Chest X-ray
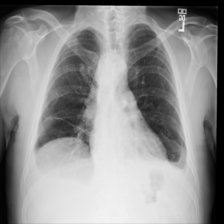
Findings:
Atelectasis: positive
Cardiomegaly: negative
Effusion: positive
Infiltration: negative
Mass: negative
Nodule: negative
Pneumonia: negative
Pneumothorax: negative
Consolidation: negative
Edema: negative
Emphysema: negative
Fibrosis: negative
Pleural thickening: negative
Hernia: negative